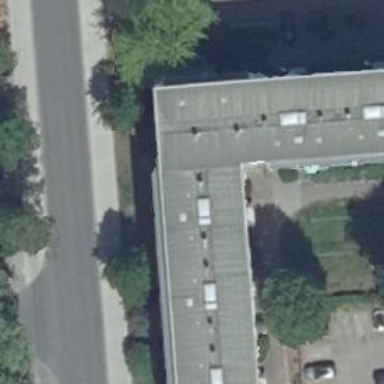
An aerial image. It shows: White apartment building with flat roof made of silver tar paper.